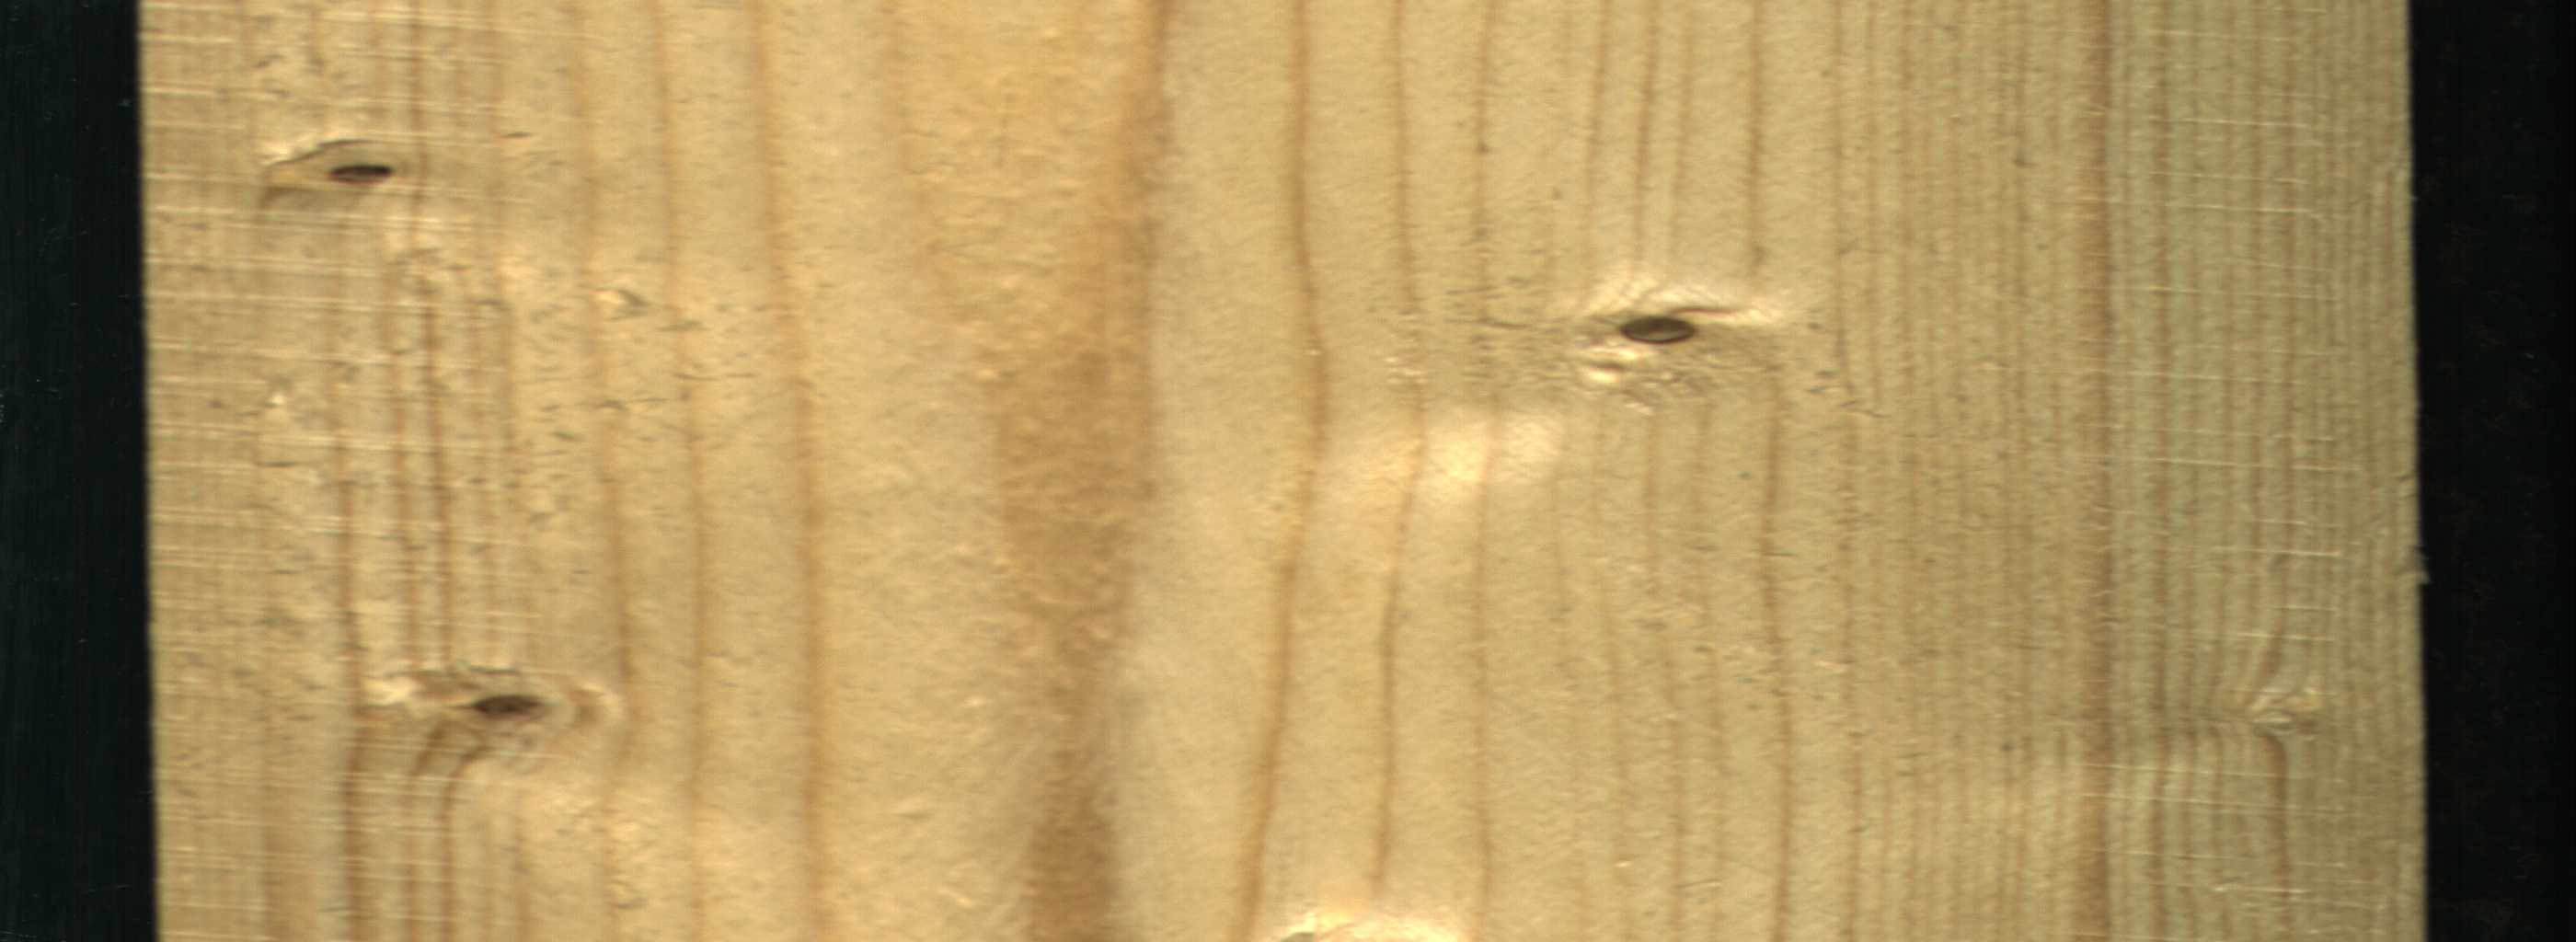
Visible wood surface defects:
Live_Knot
Live_Knot
Live_Knot